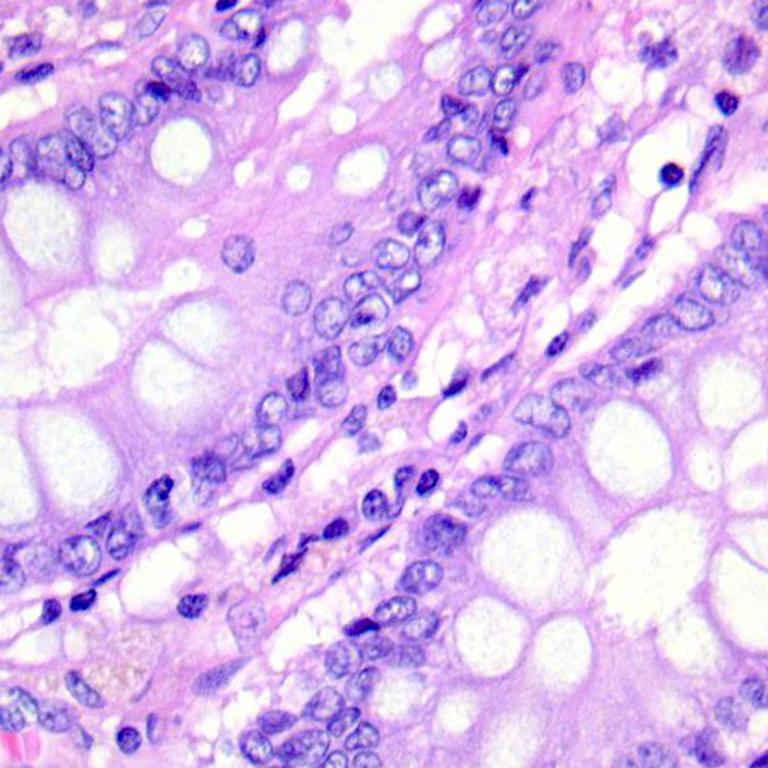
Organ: colon
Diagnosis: benign